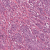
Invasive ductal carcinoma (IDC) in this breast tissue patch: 1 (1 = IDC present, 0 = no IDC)